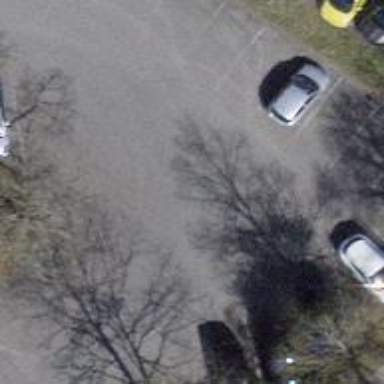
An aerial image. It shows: Asphalt parking aisle designated as service road.